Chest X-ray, PA view. Patient: 52 years old, sex M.
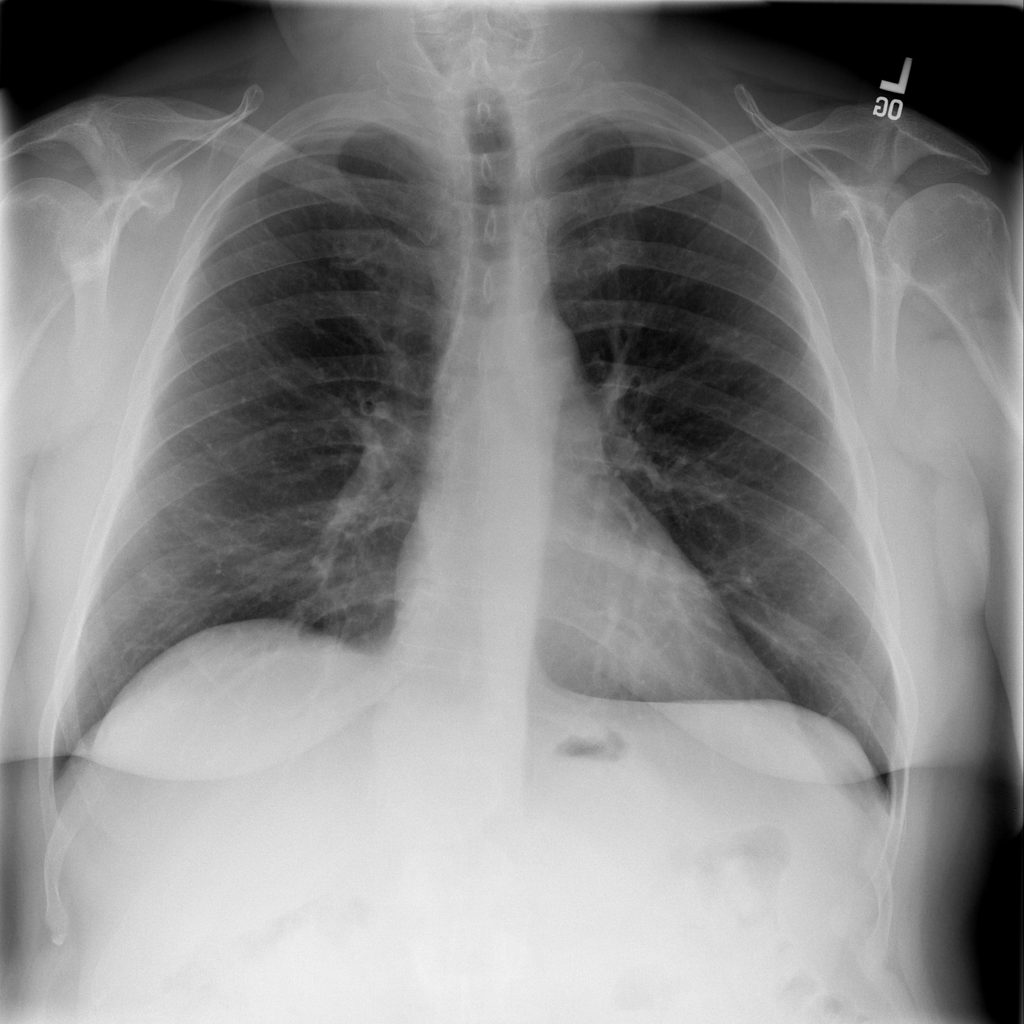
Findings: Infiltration